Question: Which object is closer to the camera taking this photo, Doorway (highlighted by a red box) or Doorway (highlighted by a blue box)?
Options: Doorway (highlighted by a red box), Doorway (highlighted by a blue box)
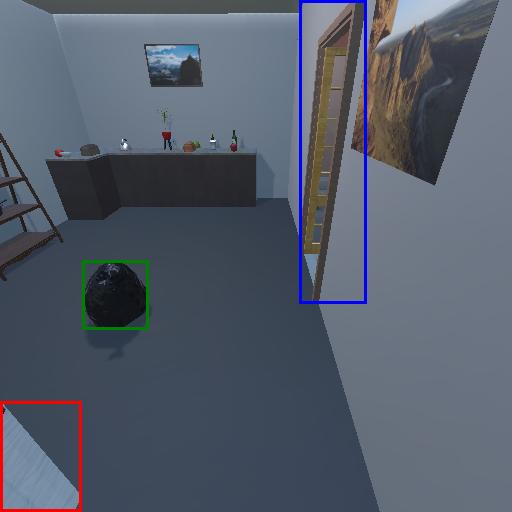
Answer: Doorway (highlighted by a red box)